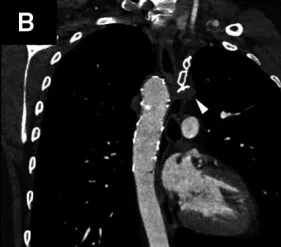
ECG-gated CT angiography panel. (B) Post-interventional image, complete exclusion and thrombosis of Kommerell's diverticulum and poststenotic aneurysm (white arrowhead).
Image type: radiology (ct)